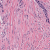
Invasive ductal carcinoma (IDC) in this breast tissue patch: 1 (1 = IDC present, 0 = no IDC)